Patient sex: F
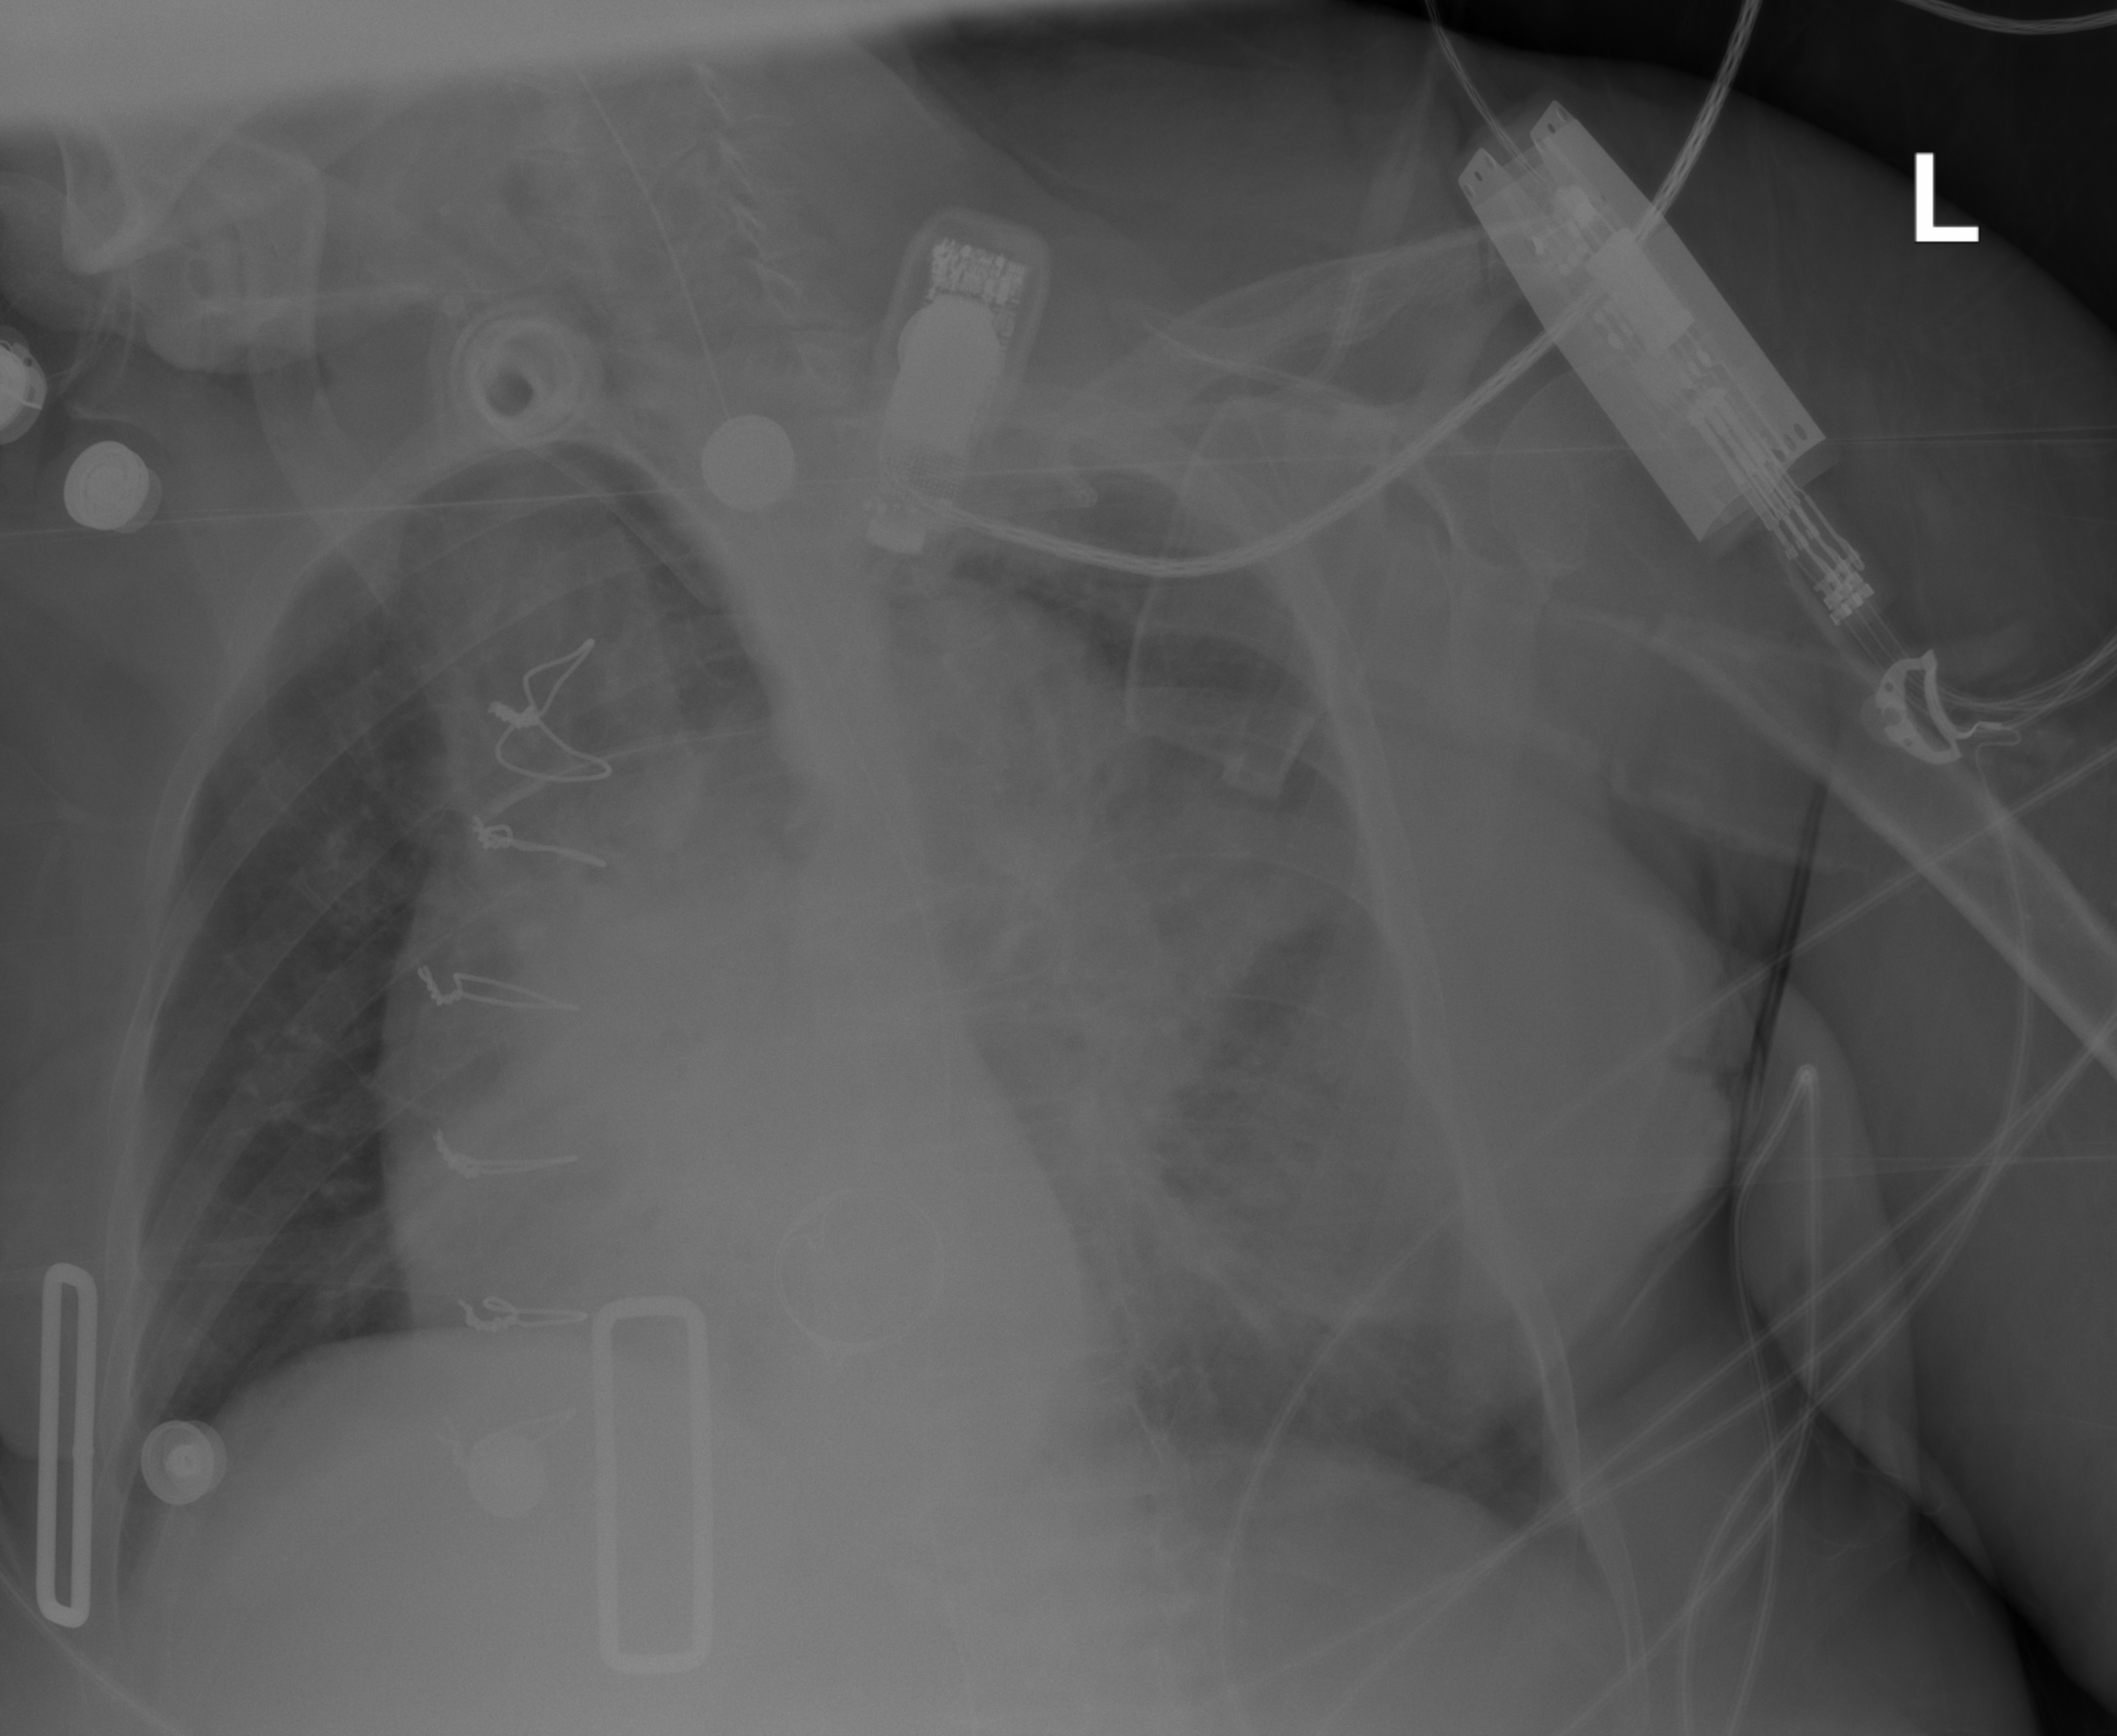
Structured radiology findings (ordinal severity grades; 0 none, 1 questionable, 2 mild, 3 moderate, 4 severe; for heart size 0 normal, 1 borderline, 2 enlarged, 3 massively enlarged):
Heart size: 1
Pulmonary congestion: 0
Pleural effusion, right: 0
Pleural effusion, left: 0
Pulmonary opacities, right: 0
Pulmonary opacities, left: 0
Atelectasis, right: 0
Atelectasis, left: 2